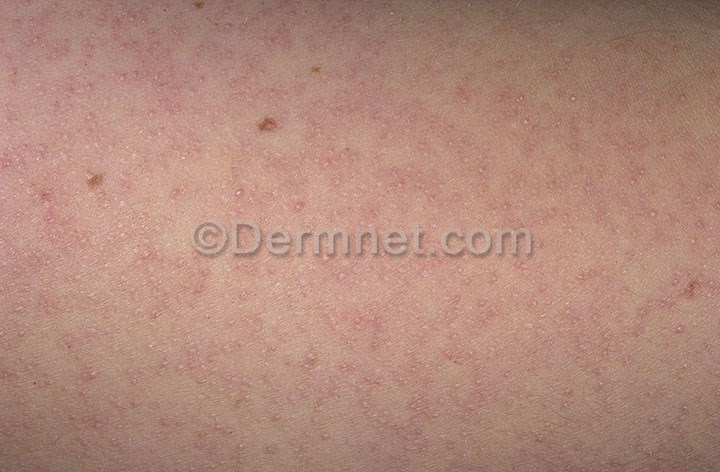
Disease: Atopic Dermatitis Photos